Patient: sex F, age 71
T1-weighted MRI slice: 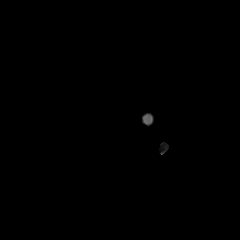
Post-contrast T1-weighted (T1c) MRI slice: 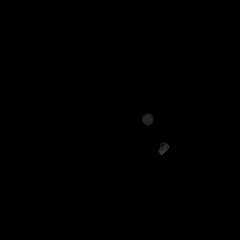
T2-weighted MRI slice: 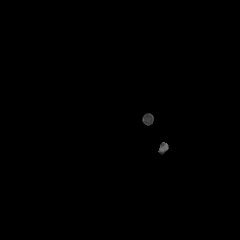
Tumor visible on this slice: no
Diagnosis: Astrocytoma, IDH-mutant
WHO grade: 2